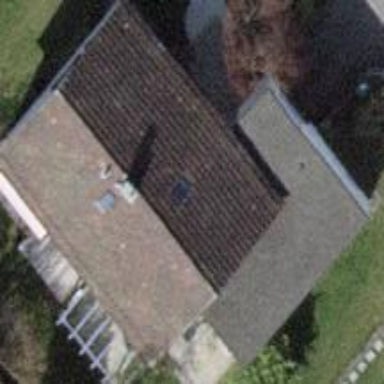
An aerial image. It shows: Building with tiled roof.